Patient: sex F, age 63
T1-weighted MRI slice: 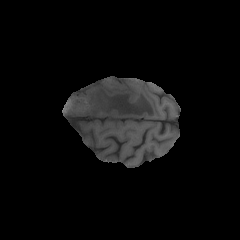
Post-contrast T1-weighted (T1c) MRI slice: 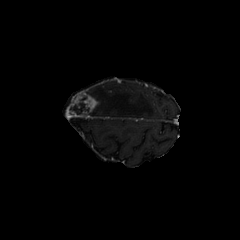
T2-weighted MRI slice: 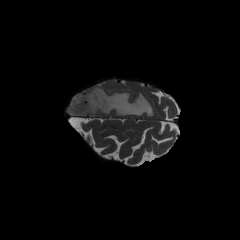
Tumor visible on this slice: yes
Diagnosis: Glioblastoma, IDH-wildtype
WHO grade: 4